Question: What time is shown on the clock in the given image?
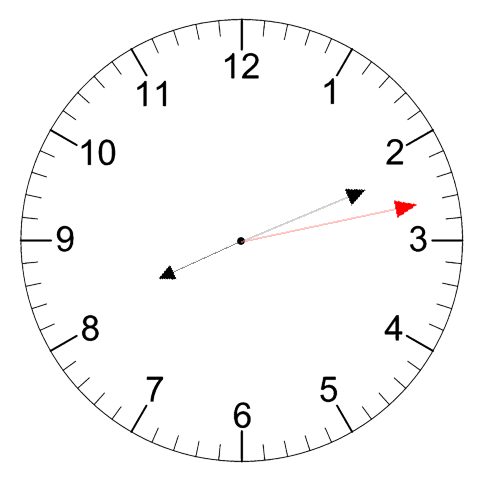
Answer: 08:11:13